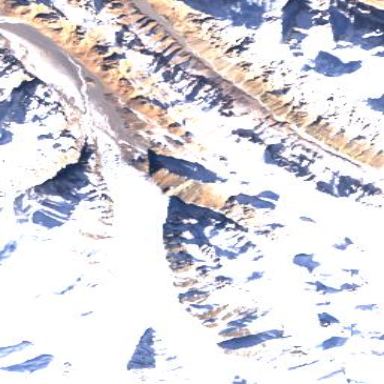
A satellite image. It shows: Stunning view of glacier.